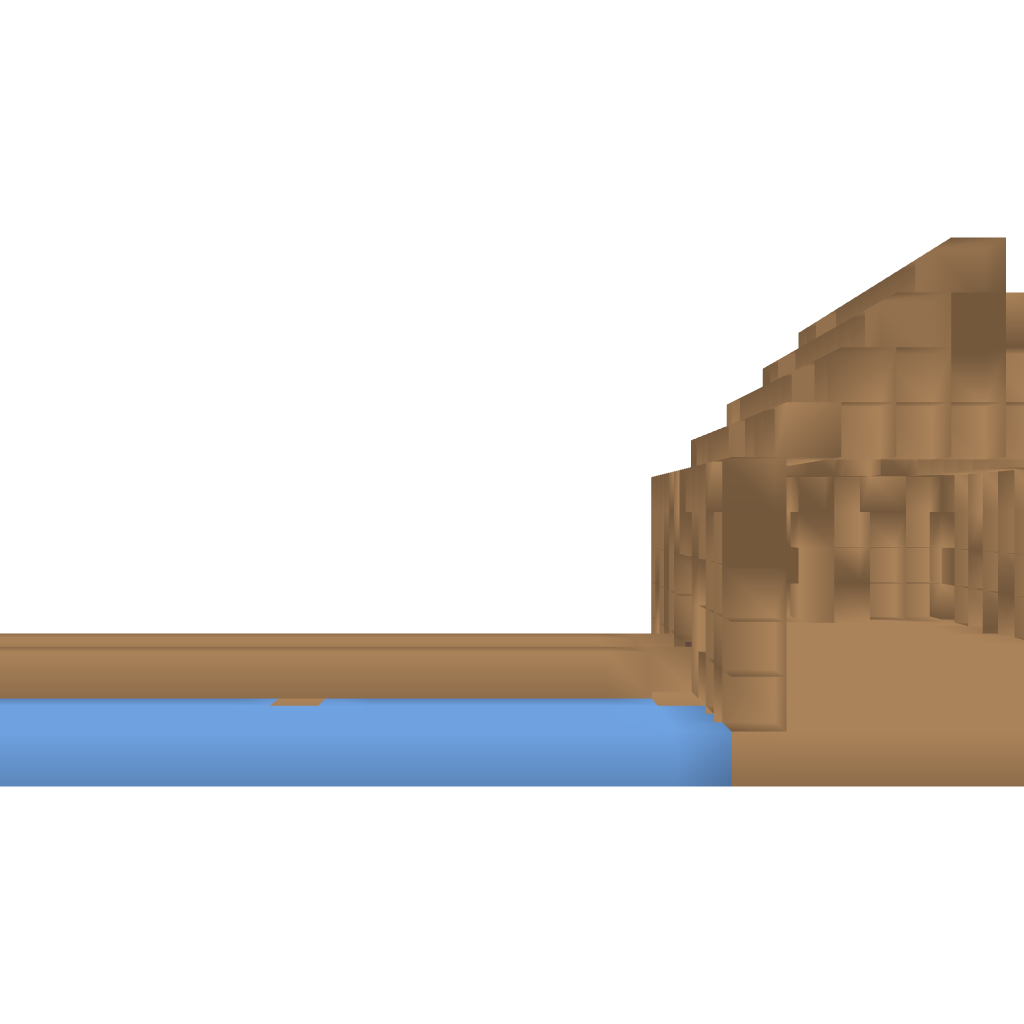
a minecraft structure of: Lakeside House good quality